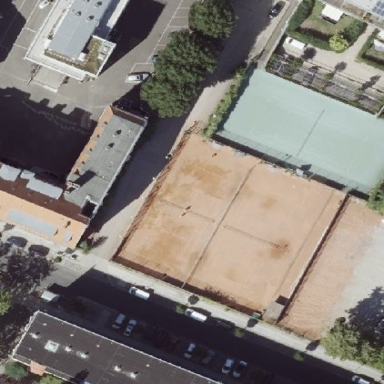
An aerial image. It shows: Tennis court in leisure pitch.